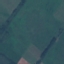
Land use / land cover class: Pasture